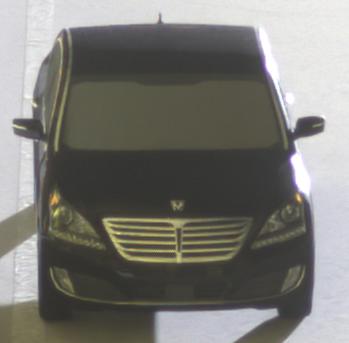
Make: Hyundai
Model: Equus
Detailed model: Gen. 2 VI
Model produced from: 2009
Model produced until: 2016
Doors: 4
Color: black
Road condition: dry road
Daytime: night
Contrast: high contrast